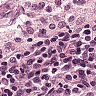
Metastatic tissue present: no